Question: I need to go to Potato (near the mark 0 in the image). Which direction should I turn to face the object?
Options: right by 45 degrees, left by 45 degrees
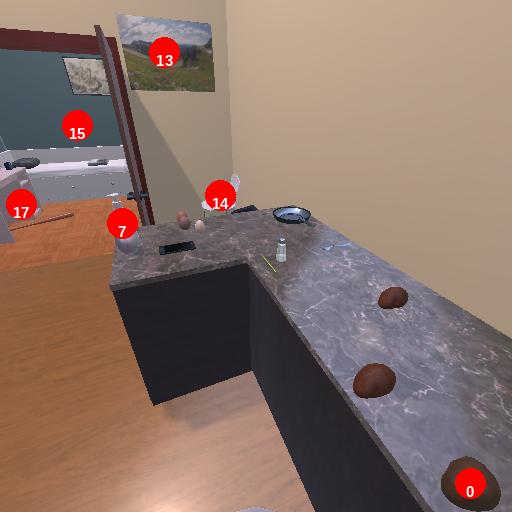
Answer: right by 45 degrees